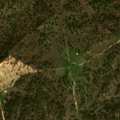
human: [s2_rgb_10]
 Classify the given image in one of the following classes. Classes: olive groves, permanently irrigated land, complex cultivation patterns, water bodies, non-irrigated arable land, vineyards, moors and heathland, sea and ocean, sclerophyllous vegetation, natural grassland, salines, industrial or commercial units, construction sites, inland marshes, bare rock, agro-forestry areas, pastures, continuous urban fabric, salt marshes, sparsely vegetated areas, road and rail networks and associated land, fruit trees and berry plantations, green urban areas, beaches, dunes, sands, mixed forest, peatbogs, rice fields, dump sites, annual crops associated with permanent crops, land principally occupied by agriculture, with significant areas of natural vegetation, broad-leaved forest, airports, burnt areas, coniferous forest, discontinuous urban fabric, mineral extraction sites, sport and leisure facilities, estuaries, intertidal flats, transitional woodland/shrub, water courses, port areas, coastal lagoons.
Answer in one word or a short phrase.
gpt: pastures, agro-forestry areas, broad-leaved forest